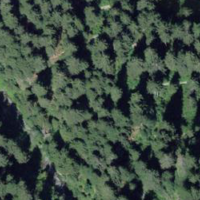
EUNIS habitat code: 43
Species observed at this site:
Petasites albus